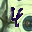
Label: 4